A 2-D grayscale encoding of one vibration snapshot from a rotor kit is shown. Determine the machine's mechanical condition. Answer with exactly one of: normal, misalignment, unbalance, looseness.
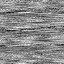
Answer: unbalance